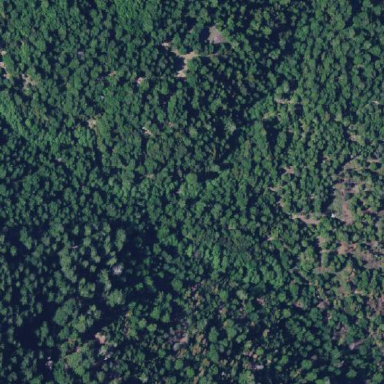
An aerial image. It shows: Forest area.